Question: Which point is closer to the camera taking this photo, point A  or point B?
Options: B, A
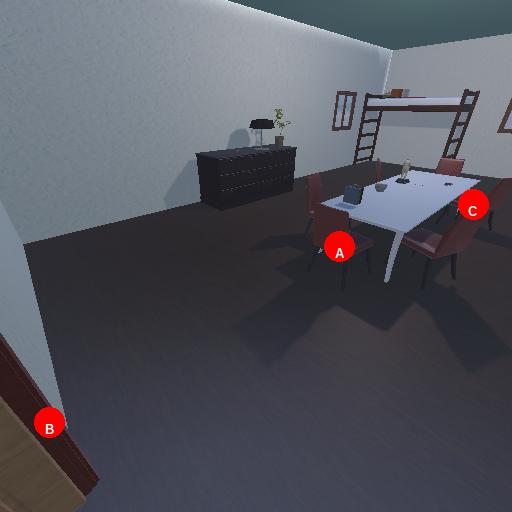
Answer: B